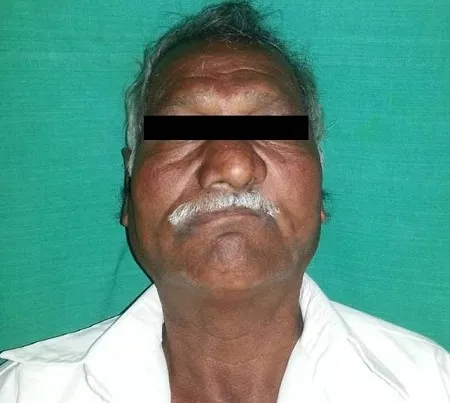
Extra oral image showing sunken appearance of face and loss of naso labial fold on left side.
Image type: medical_photograph (oral_photograph)